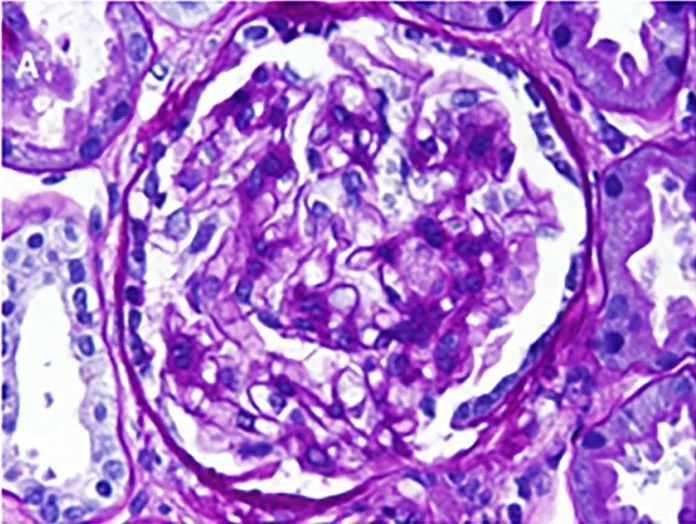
Kidney biopsy specimen showing pathologic features of immunoglobulin A (IgA) nephropathy. (A) Focal mild mesangial hypercellularity was present (periodic acid Schiff stain, original magnification x400).
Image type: pathology (pas)